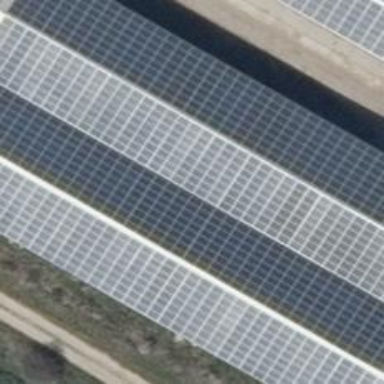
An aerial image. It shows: Solar power generator with photovoltaic panels.